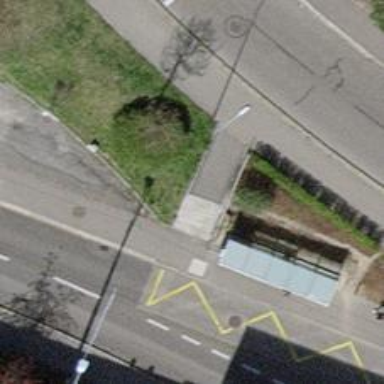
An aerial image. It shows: Steps made of asphalt.